Field crop: tomato
Growth stage: 2
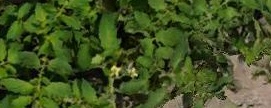
Species: tomato